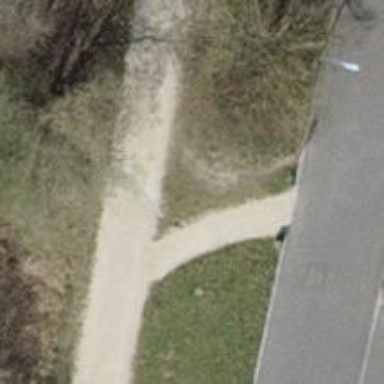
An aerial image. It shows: Unpaved footway.